Question: I can't figure why in the following code, the title alignment isn't remain Top.
'''
UIButton *btn2 = [UIButton buttonWithType:UIButtonTypeRoundedRect];
btn2.titleLabel.font = [UIFont systemFontOfSize:53];
btn2.frame = CGRectMake(20, 20, 270, 44);
[btn2 setTitle:@"test1 test2 test3 test4 test5 test6 test7" forState:UIControlStateNormal];
[btn2 setTitleColor:[UIColor blackColor] forState:UIControlStateNormal];
btn2.titleLabel.minimumFontSize = 1.0;
btn2.titleLabel.adjustsFontSizeToFitWidth = YES;
btn2.titleLabel.numberOfLines = 1;
btn2.contentVerticalAlignment = UIControlContentVerticalAlignmentTop;
'''

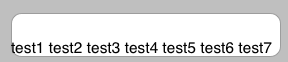
Answer: This behavior is due to the 'baselineAdjustment' default property of the button's 'titleLabel'. If you set this to 'UIBaselineAdjustmentNone', you should get the effect you're looking for.
'btn2.titleLabel.baselineAdjustment = UIBaselineAdjustmentNone;'
From the <URL> for 'UILabel':
>
## baselineAdjustment
Controls how text baselines are adjusted when text
needs to shrink to fit in the label.'''
@property(nonatomic) UIBaselineAdjustment baselineAdjustment
'''
### Discussion
If the 'adjustsFontSizeToFitWidth' property is set to 'YES', this property controls the behavior of the text baselines in situations where adjustment of the font size is required. The default value of this property is 'UIBaselineAdjustmentAlignBaselines'. This property is effective only when the 'numberOfLines' property is set to '1'.
and
>
### UIBaselineAdjustmentAlignBaselines
Adjust text relative to the position of its baseline.Available in iOS 2.0 and later.
### UIBaselineAdjustmentAlignCenters
Adjust text based relative to the center of its bounding box.Available in iOS 2.0 and later.
### UIBaselineAdjustmentNone
Adjust text relative to the top-left corner of the bounding box. This is the default adjustment.Available in iOS 2.0 and later.
Note that the default adjustment for 'UILabel' differs from that of a button's 'titleLabel'.